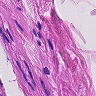
Metastatic tissue present: no